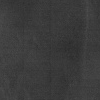
Atmospheric dust classification: dusty